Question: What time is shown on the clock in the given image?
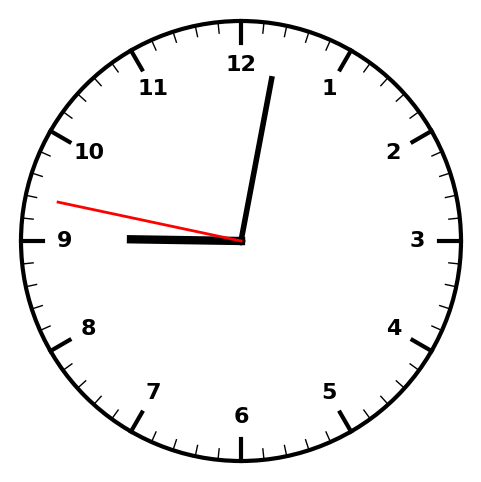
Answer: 09:01:47